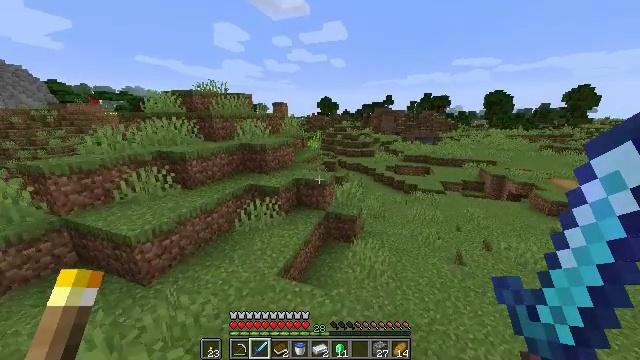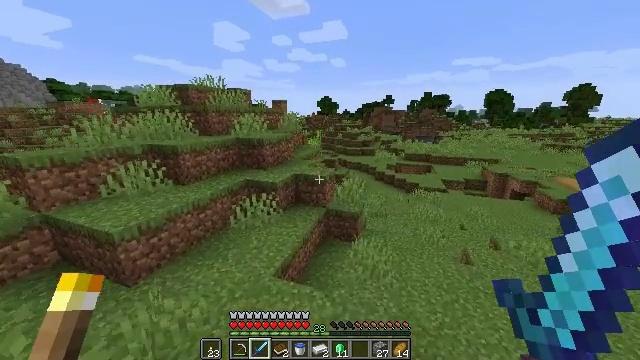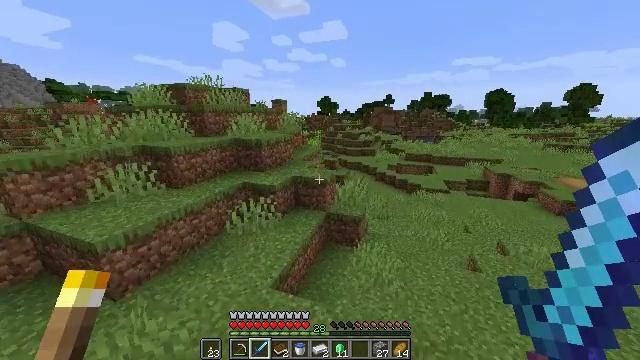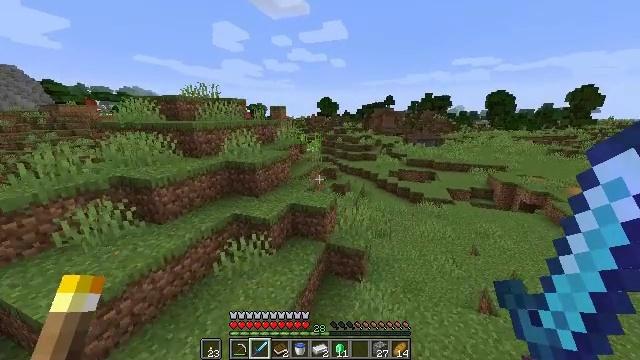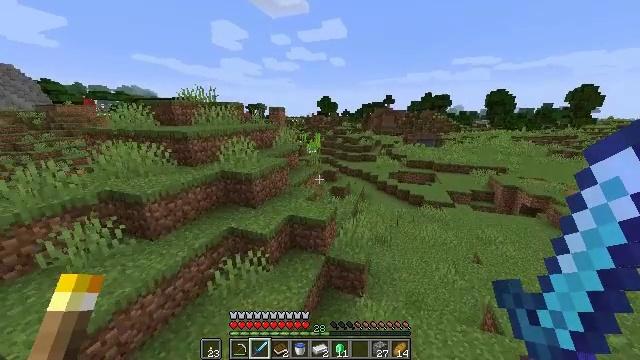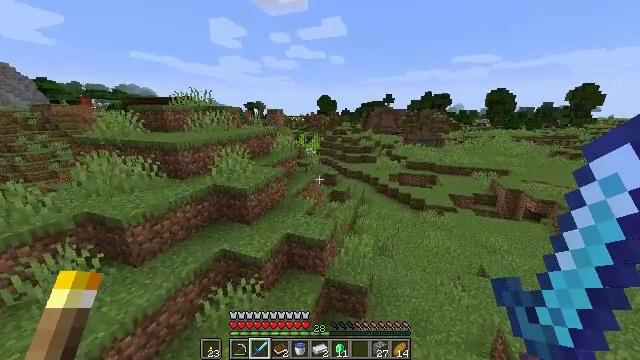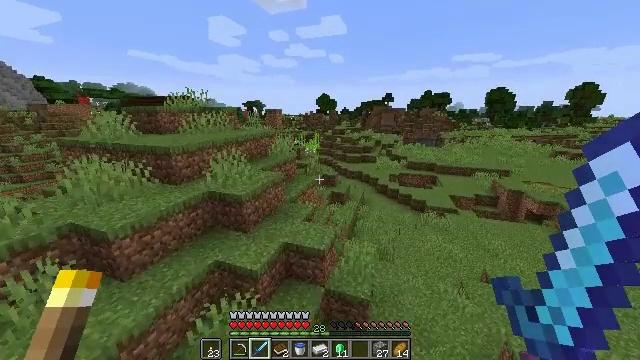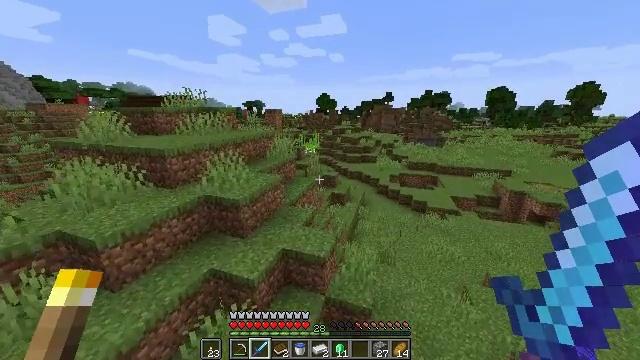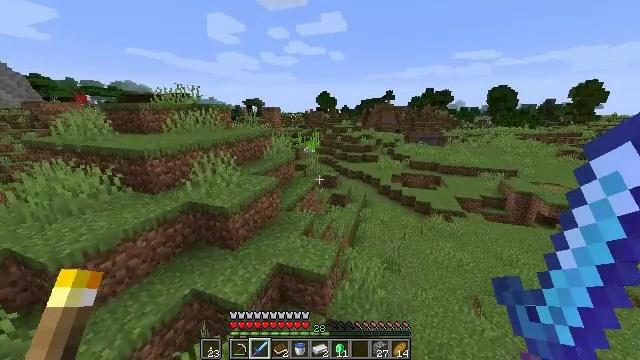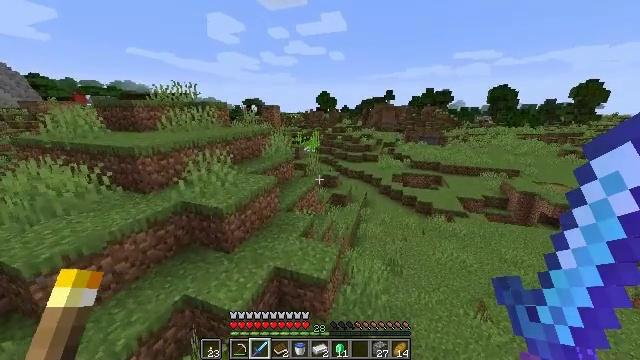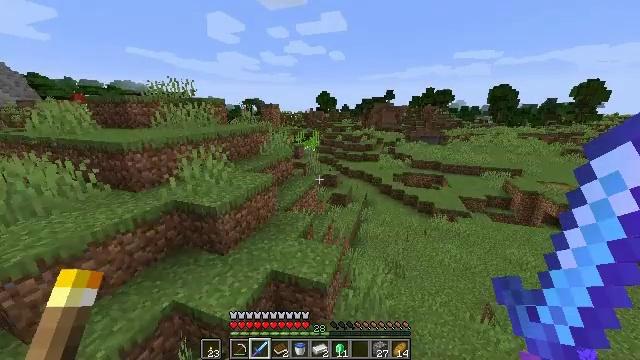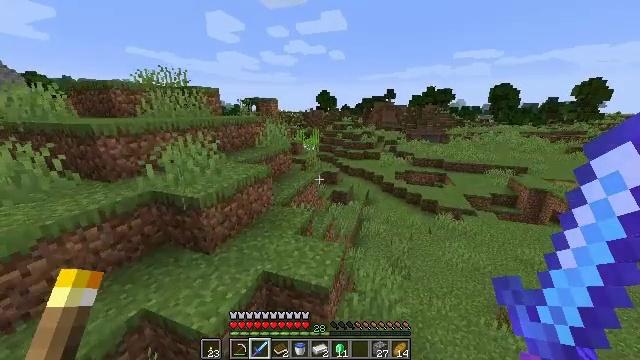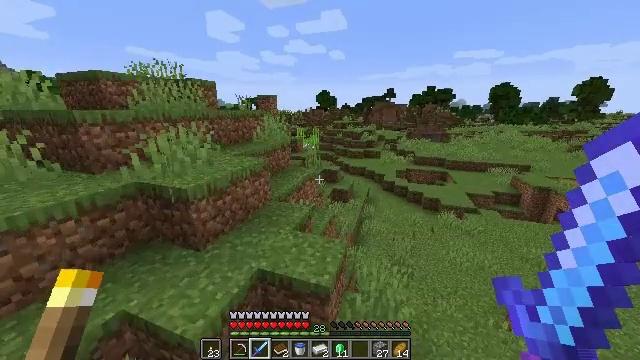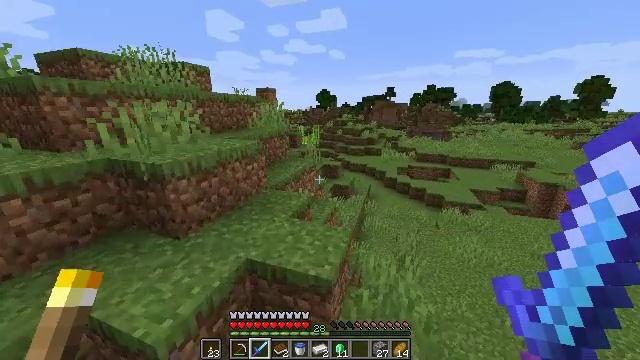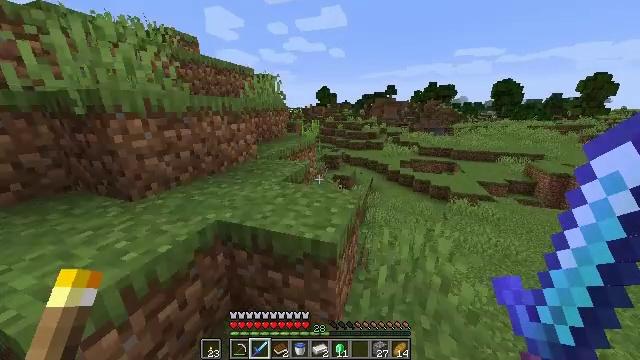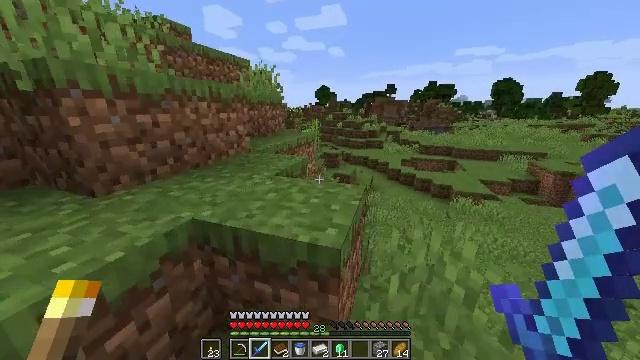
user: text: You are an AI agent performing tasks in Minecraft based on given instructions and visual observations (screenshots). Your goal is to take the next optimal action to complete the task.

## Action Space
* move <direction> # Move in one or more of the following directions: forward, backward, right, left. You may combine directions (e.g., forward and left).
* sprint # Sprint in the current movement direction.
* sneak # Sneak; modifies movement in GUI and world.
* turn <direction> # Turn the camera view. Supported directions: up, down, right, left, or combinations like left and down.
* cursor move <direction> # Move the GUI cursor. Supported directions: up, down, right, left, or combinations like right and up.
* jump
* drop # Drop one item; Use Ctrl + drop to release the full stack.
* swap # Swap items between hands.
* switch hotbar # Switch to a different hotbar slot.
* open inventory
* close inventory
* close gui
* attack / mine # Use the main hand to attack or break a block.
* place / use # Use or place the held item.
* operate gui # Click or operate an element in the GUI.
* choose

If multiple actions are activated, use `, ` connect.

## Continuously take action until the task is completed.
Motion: motion action
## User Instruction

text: Combine paper and a compass on a crafting table to craft a map.
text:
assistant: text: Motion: move forward, sprint, jump
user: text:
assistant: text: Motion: move forward, sprint, jump
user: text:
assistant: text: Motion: move forward, sprint, jump
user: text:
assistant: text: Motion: move forward, sprint, jump
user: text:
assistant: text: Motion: move forward, sprint, jump
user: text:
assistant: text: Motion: move forward, sprint, jump
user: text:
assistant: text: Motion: move forward, sprint, jump
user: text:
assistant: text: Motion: move forward, sprint, jump
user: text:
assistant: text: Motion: move forward, sprint, jump
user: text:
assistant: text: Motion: move forward, sprint, jump
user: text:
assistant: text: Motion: move forward, sprint, jump
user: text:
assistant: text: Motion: move forward, sprint, jump
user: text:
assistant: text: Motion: move forward, sprint, jump
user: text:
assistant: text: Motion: move forward, sprint, jump
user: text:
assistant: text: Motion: move forward, sprint, jump
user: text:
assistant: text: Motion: move forward, sprint, jump
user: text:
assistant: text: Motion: move forward, sprint, jump
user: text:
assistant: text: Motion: move forward, sprint, jump
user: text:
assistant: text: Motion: move forward, sprint, jump
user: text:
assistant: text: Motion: move forward, sprint, turn left, jump
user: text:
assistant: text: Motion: move forward, sprint, turn left, jump
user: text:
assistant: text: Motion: move forward, sprint, turn left, jump
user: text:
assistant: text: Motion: move forward, sprint
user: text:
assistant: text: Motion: move forward, sprint
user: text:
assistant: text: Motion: move forward, sprint, jump
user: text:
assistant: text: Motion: move forward, sprint, jump
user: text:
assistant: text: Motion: move forward, sprint, turn left, jump
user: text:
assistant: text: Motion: move forward, sprint, turn left, jump
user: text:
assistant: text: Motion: move forward, sprint, turn left, jump
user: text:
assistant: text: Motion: move forward, sprint, turn left, jump